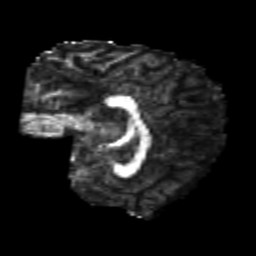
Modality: FA
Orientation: sagittal
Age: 20
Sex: female
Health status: healthy
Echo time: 0.074 s